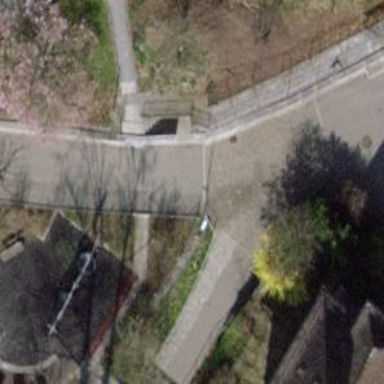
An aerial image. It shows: Bollard barrier.